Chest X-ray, PA view. Patient: 62 years old, sex M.
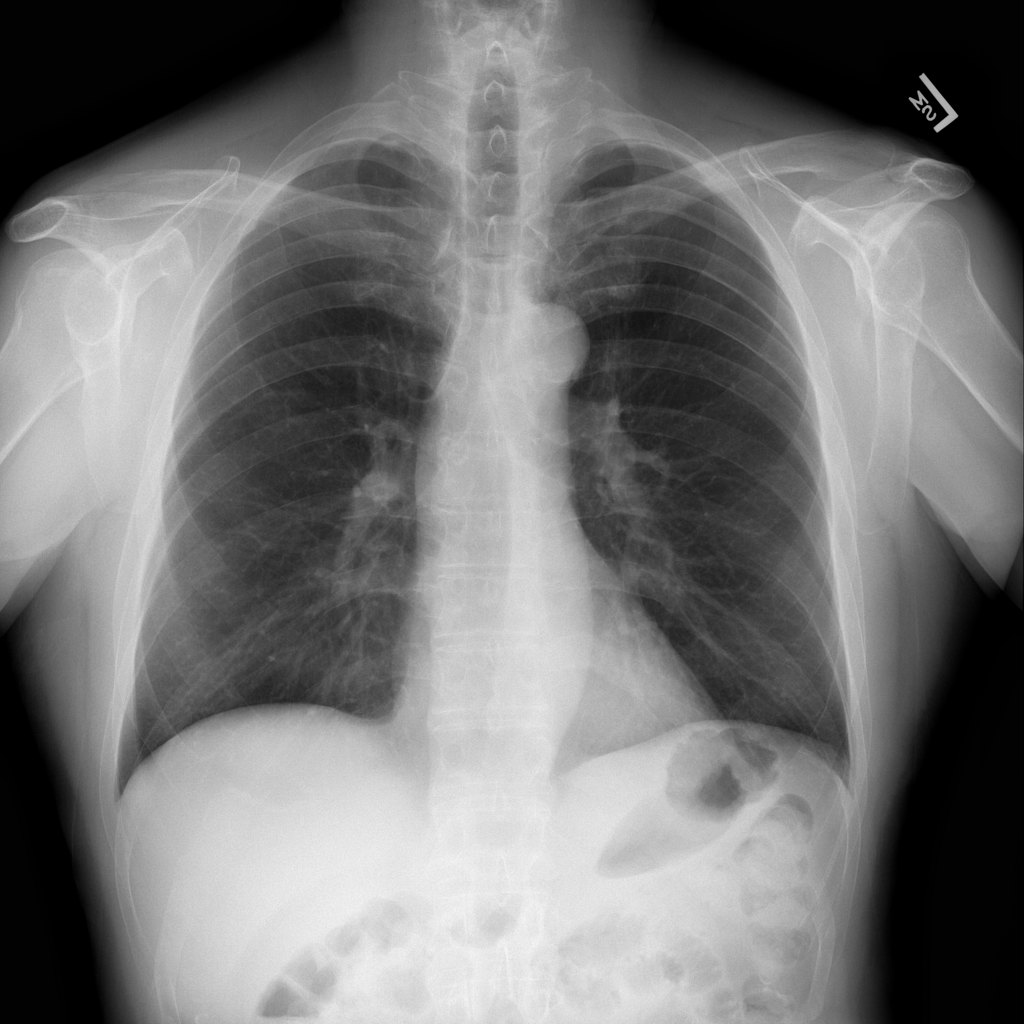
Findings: No Finding